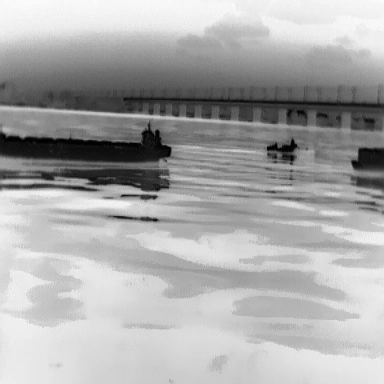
There is a liner in the infrared image.